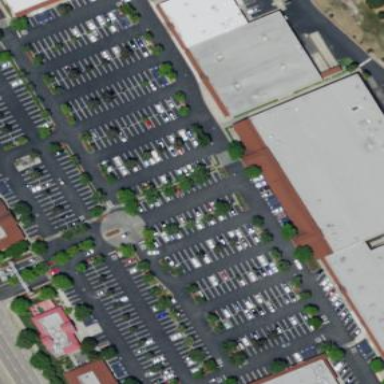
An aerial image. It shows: Retail area.